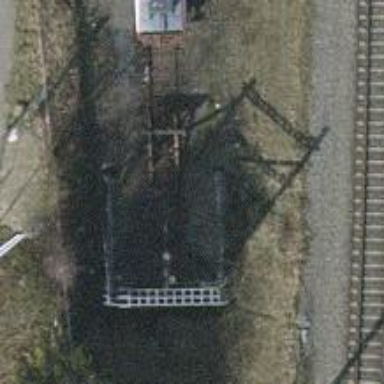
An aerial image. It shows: Railway buffer stop.